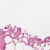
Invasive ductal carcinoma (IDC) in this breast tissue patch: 0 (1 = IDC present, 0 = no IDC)